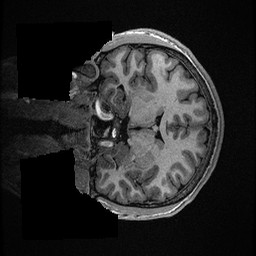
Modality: T1w
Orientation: coronal
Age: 24
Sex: male
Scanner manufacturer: ge
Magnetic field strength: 3 T
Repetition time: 0.006952 s
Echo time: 0.00292 s